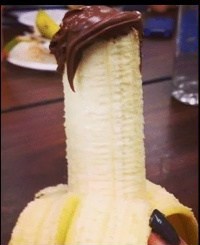
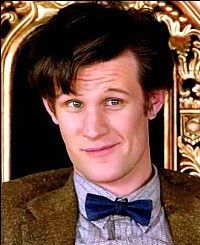
Blend attribute: Hair Style
Blending difficulty: High
Creative potential: High